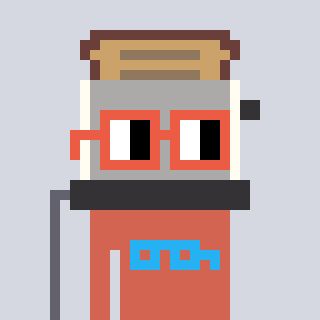
a pixel art character with square orange glasses, a toaster-shaped head and a peachy-colored body on a cool background